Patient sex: M
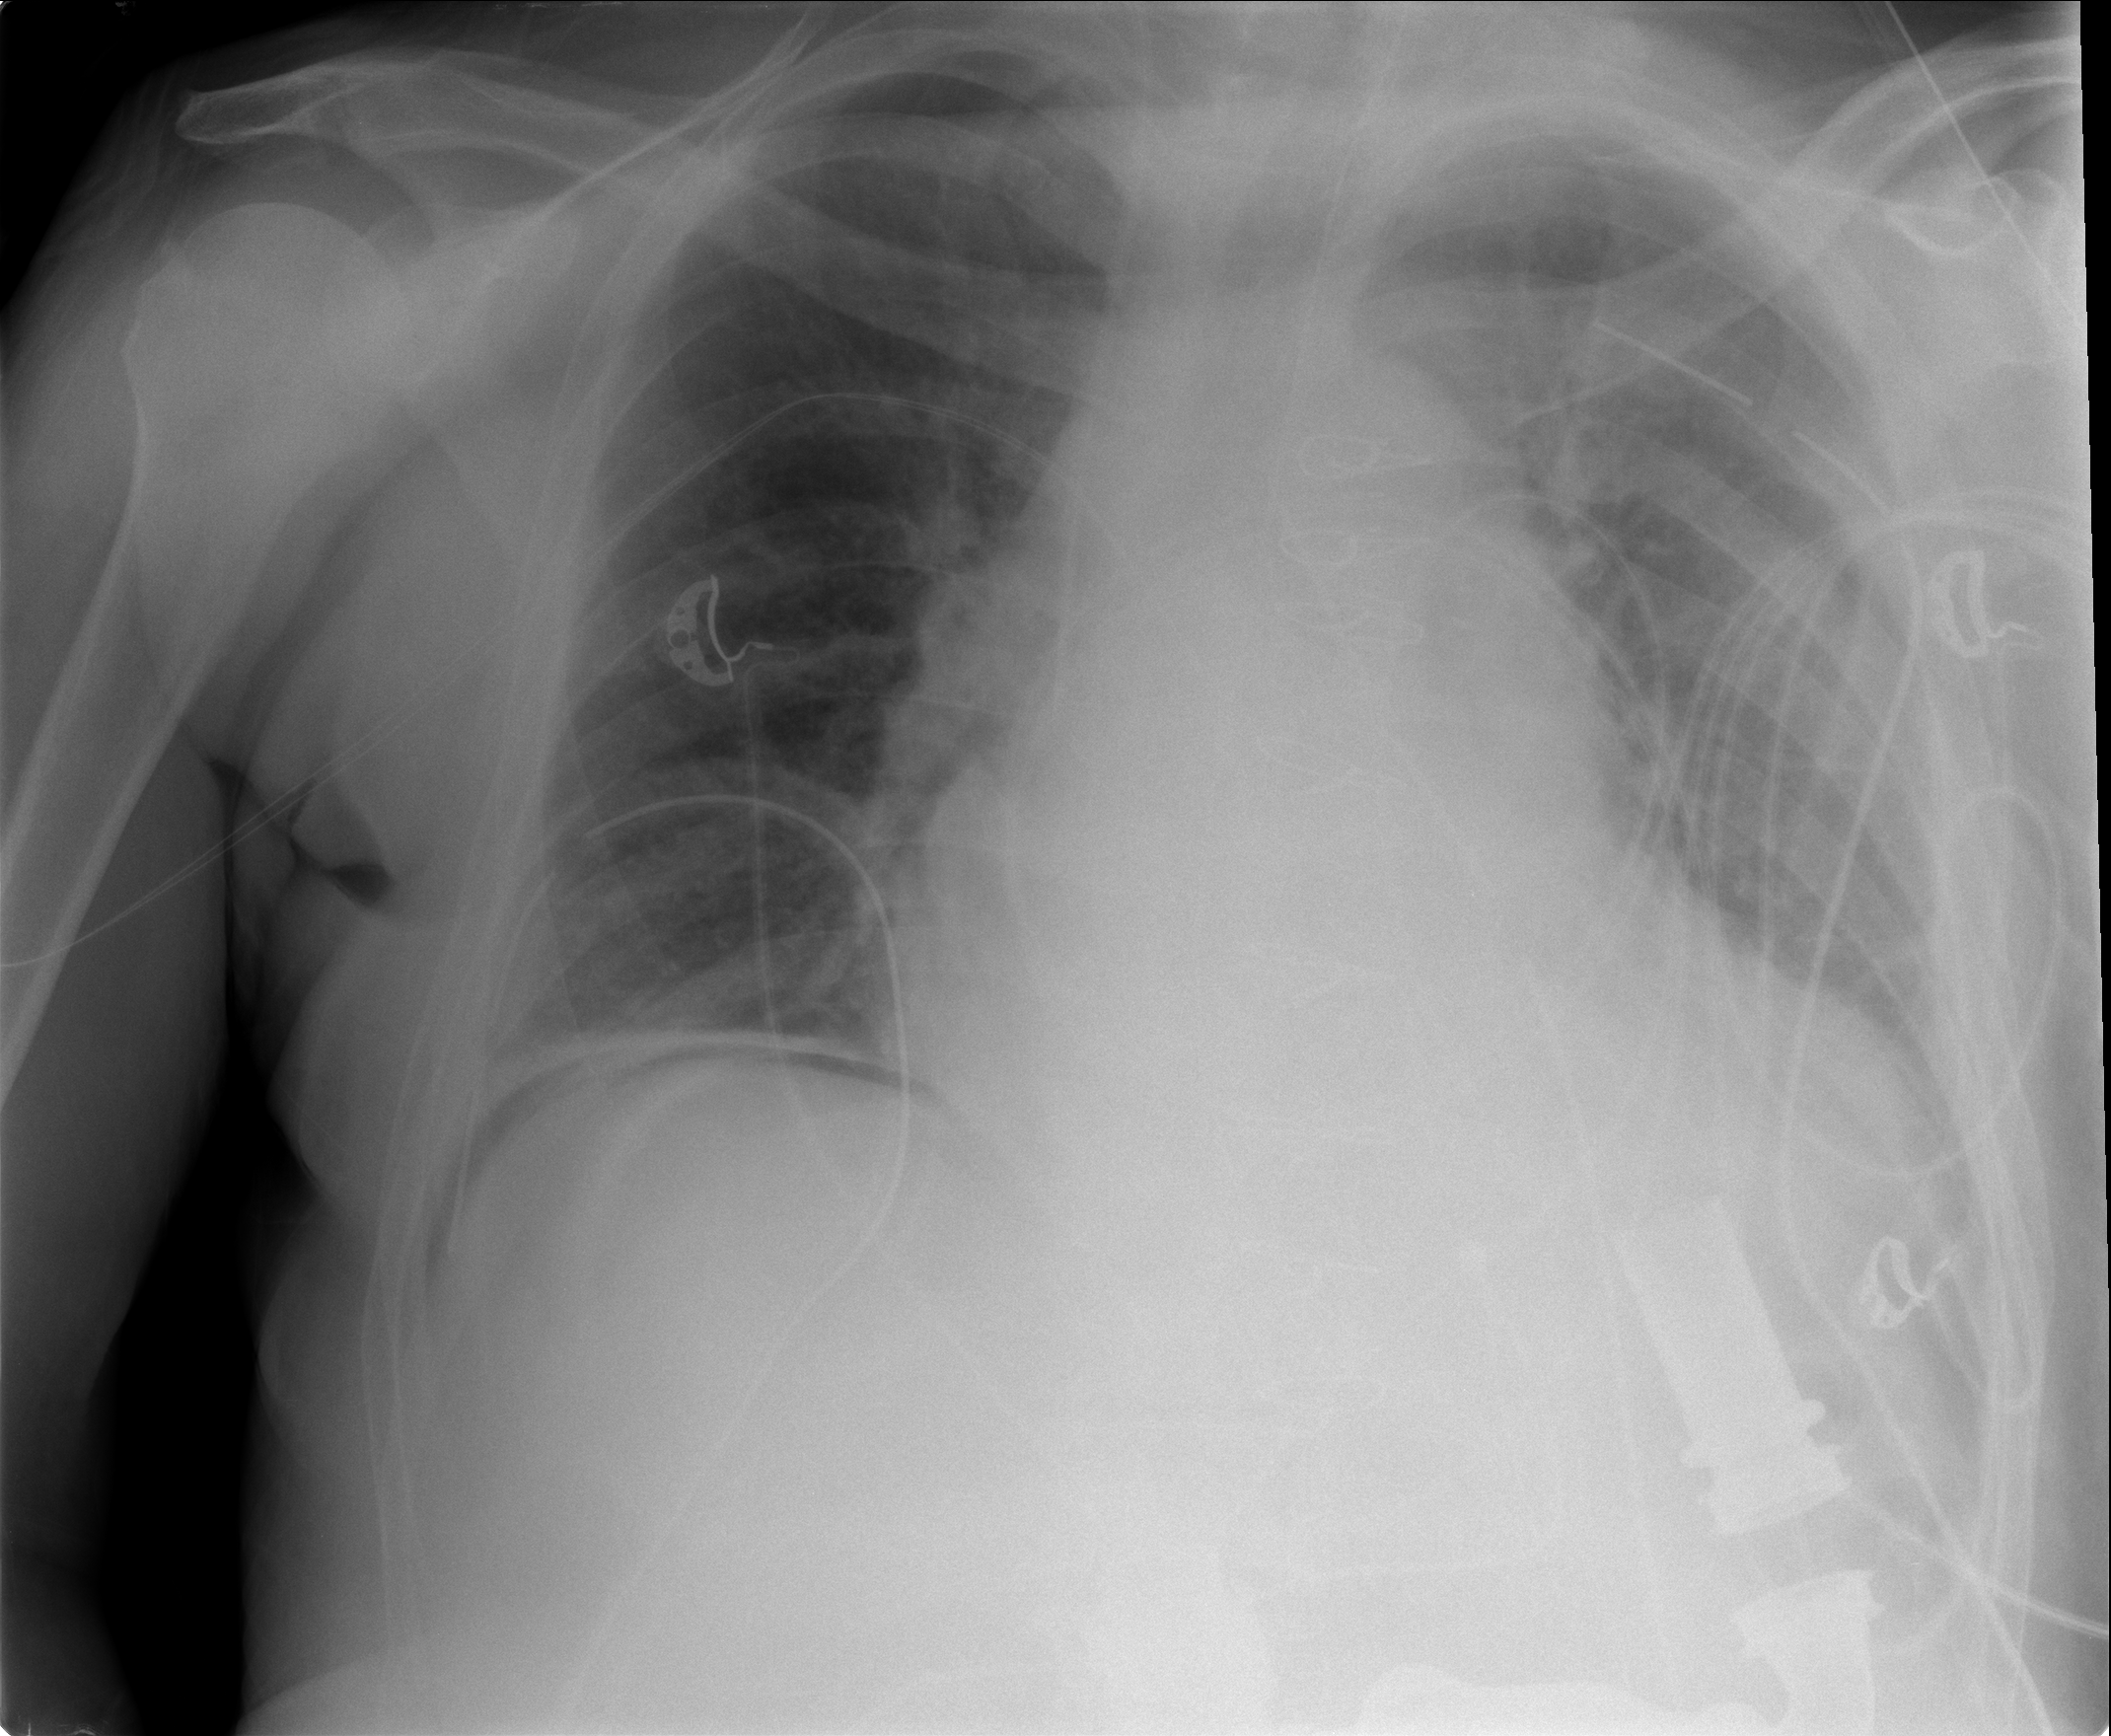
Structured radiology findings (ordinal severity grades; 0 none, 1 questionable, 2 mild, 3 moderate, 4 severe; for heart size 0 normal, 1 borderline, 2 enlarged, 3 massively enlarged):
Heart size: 2
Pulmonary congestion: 2
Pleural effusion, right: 1
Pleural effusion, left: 2
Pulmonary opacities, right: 0
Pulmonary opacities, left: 0
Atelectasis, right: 1
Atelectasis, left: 2